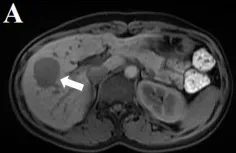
MRI plain scan, DWI, and enhanced image of the hepatic PEComa are presented. The hepatic PEComa exhibited a slightly prolonged T1 signal.
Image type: radiology (mri)